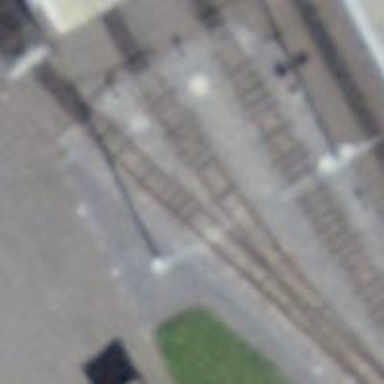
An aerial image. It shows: Narrow-gauge railway yard with electrified contact line.